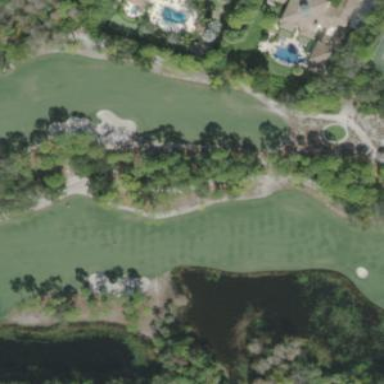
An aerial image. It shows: Grassy area designated as golf fairway.